Question: I have this script:
'''
scatter(X,Y)
p = polyfit(X,Y,1);
FX= polyval(p,X);
hold on
plot(X,FX)
'''
which for the actual data 'XY' gives me this chart:

In the chart you see the hidden line in blu that I traced manually on the picture. Normally I do this in excel adding an additional X point but obviously this does not work in Matlab. How can I obtain such extension in Matlab?
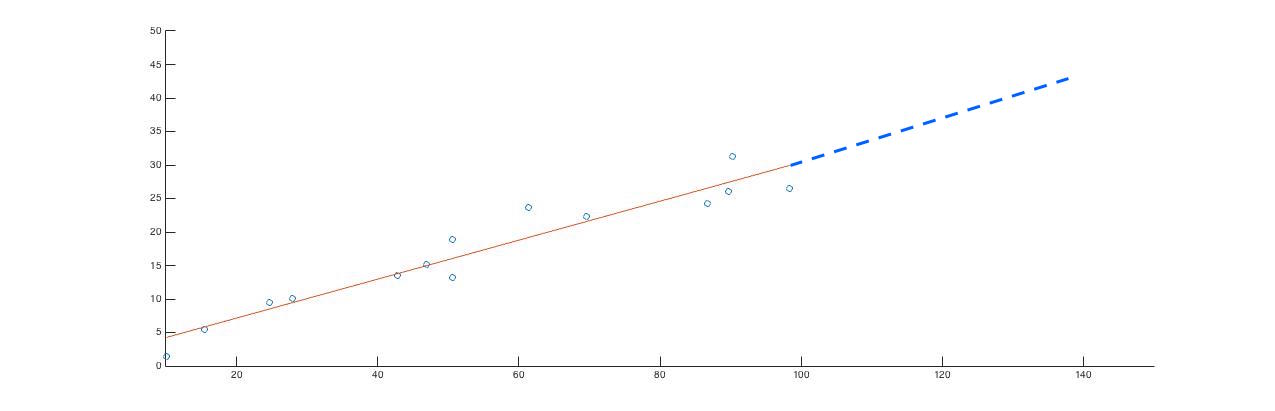
Answer: You can do the same thing: append a new value to 'X' and regenerate 'FX' using polyval
'''
newX = [X; 140];
newFX = polyval(p, newX);
plot(newX, newFX);
'''
this will work if X is a column vector. If it's a row vector then append horizontally using '[X 140]' instead.